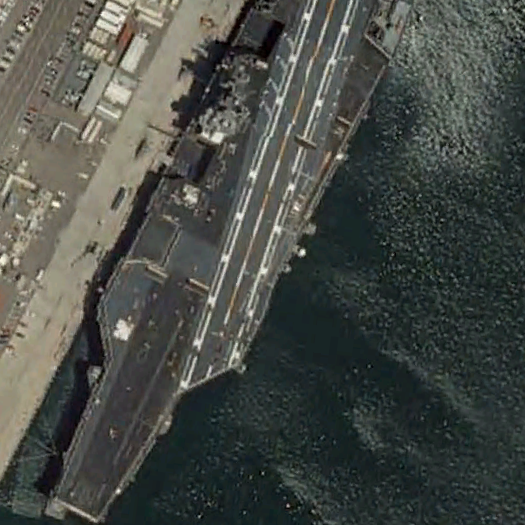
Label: aircraft_carrier